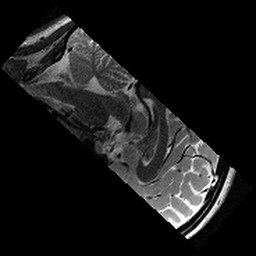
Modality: T2w
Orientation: sagittal
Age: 14
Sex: female
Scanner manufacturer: siemens
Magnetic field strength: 3 T
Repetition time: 9.23 s
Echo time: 0.067 s